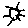
Label: sun